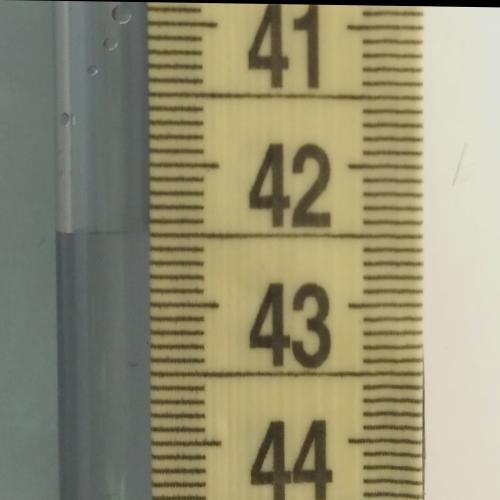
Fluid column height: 42.5 cm